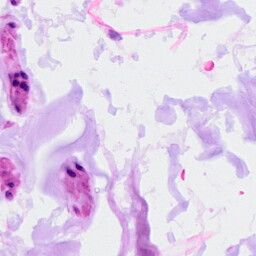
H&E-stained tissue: Ovarian